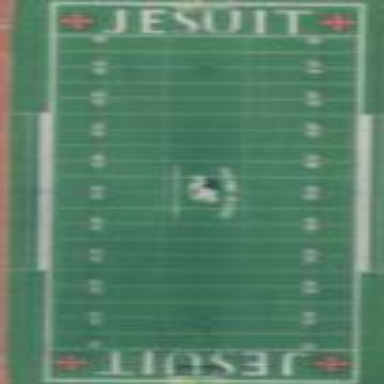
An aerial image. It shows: American football pitch.